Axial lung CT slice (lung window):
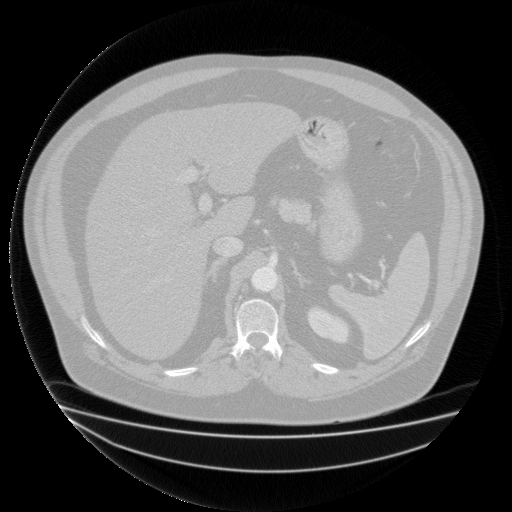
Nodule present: no